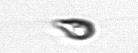
Label: Cryptophyta